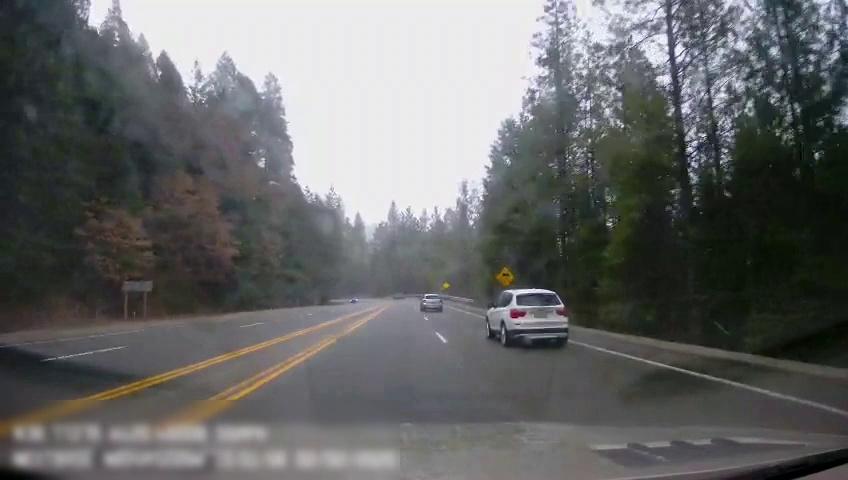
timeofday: Day
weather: Cloudy
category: Drivable Space
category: Vehicles | SUV
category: Vehicles | Car
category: Vehicles | Car
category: Vehicles | Car
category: Lanes | Alternate Lane
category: Lanes | Alternate Lane
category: Lanes | Alternate Lane
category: Lanes | Current Lane
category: Lanes | Current Lane
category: Lanes | Alternate Lane
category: Traffic | Signs
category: Traffic | Signs